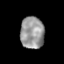
Tissue: prostate
Cell type: T cells
Senescence score: 0.3352
Nuclear area (px): 747
Mean DAPI intensity: 151.723